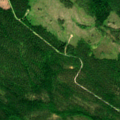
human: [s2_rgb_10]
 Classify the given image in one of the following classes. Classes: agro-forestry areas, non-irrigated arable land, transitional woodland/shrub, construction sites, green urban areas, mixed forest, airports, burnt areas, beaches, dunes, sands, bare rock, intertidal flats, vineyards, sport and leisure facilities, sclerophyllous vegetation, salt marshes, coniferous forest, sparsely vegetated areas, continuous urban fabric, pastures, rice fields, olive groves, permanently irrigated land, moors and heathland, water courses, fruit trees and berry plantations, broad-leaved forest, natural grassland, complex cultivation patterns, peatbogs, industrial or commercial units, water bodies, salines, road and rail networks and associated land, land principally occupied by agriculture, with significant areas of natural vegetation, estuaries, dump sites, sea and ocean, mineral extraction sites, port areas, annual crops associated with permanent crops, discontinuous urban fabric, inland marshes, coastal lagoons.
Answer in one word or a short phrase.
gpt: coniferous forest, mixed forest, transitional woodland/shrub